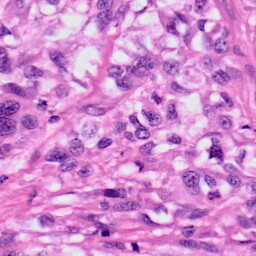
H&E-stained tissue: Skin